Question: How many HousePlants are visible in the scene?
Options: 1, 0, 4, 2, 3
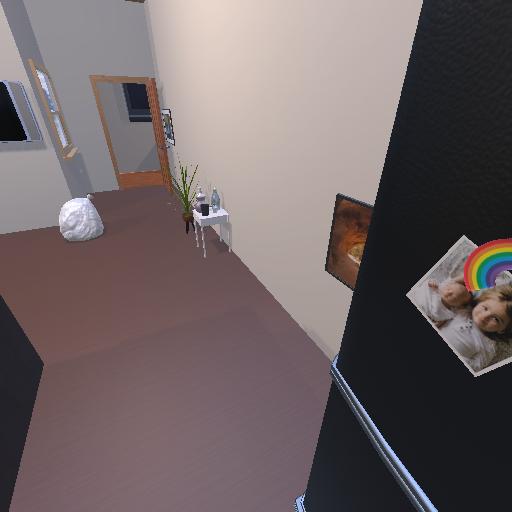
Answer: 1